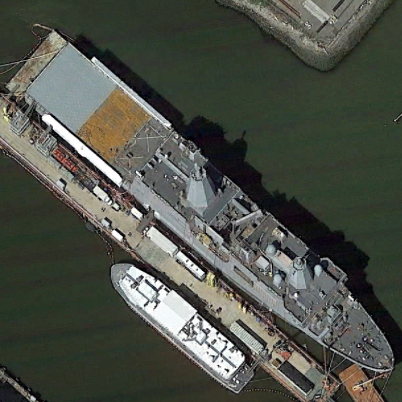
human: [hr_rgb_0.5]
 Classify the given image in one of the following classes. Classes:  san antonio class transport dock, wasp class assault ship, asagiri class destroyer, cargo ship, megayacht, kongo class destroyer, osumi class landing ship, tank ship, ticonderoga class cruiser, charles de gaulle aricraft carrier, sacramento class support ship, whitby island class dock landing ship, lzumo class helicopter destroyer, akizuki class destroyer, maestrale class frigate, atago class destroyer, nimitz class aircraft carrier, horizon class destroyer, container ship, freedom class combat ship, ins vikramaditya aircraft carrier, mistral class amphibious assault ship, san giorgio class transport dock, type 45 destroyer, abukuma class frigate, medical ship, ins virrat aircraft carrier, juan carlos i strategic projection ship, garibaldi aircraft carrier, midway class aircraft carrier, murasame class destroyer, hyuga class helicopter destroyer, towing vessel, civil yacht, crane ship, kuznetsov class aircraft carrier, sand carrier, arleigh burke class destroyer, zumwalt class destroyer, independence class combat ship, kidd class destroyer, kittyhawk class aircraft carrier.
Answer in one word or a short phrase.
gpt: San Antonio class transport dock